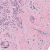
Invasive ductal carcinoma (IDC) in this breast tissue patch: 1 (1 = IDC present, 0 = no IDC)